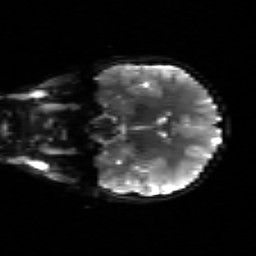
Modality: sbref
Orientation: coronal
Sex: male
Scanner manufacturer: siemens
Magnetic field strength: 3 T
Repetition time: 5 s
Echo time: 0.071 s